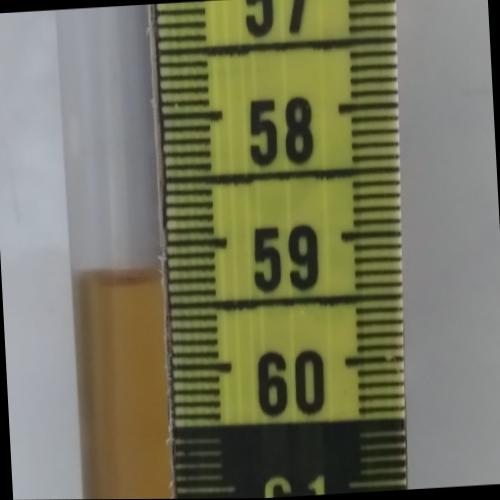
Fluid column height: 59.3 cm